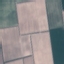
Land use / land cover: AnnualCrop